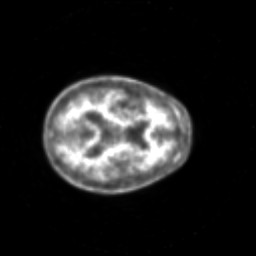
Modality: PET
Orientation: axial
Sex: female
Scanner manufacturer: siemens